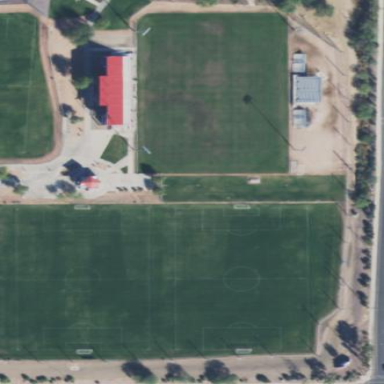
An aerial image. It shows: Soccer pitch designated for leisure and sports activities.